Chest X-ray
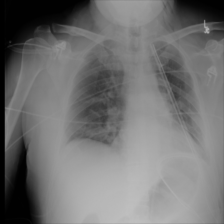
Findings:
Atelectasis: positive
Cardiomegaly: negative
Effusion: negative
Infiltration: negative
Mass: negative
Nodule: negative
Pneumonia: negative
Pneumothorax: negative
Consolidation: negative
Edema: negative
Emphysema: positive
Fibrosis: negative
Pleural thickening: negative
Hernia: negative